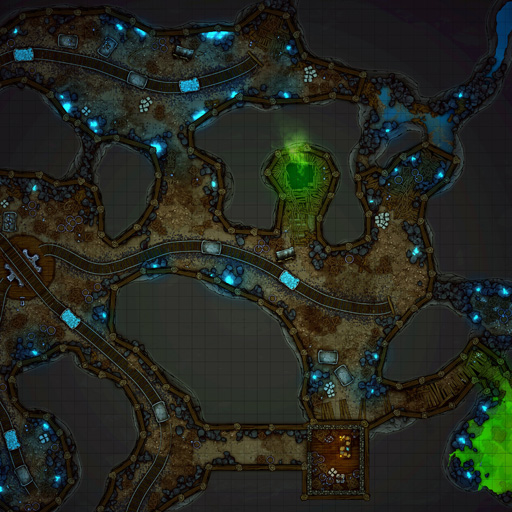
A D&D Grid Map caves mine torches glowing magic wooden interior south acid pool south east blue magical minerals (Ouroweave Mine Map)